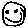
Label: smiley face